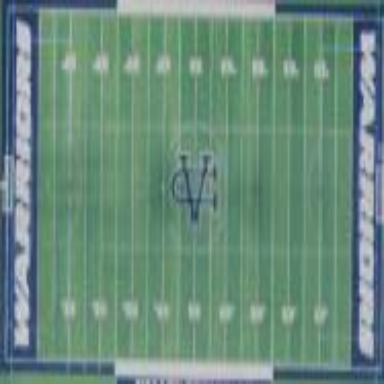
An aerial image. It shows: American football pitch with artificial turf surface for leisure land.